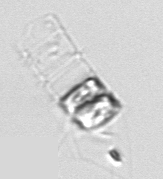
Label: Chaetoceros